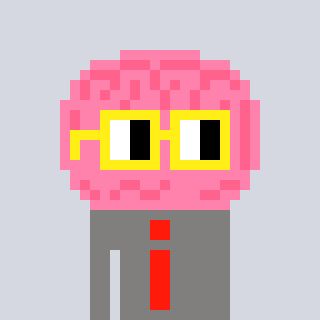
a pixel art character with square yellow glasses, a brain-shaped head and a bluegrey-colored body on a cool background